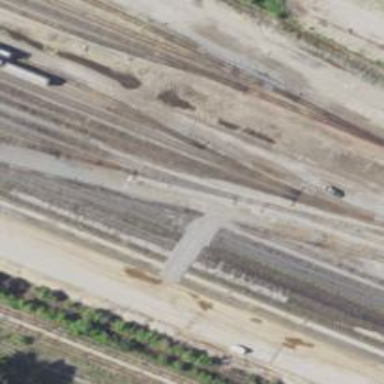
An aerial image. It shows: Railway yard used for servicing trains.